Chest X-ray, PA view. Patient: 21 years old, sex M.
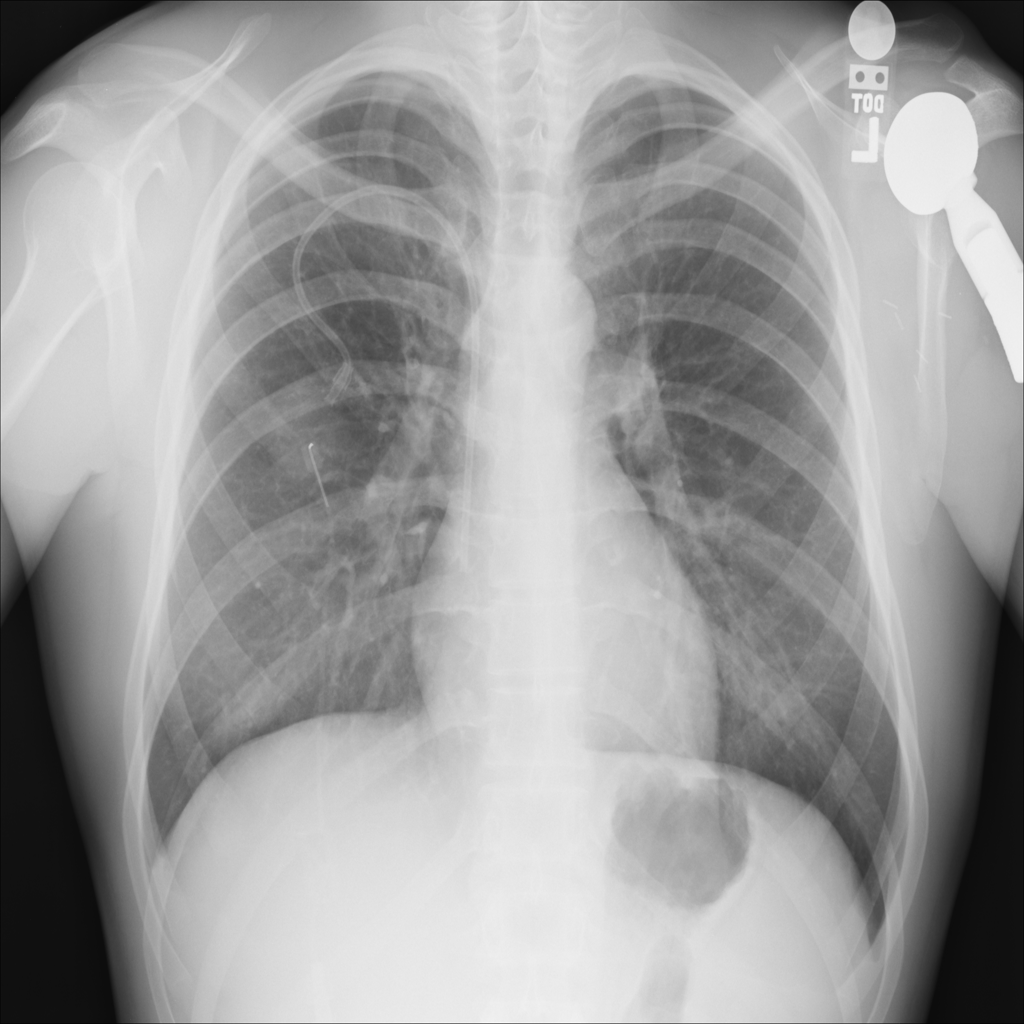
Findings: No Finding